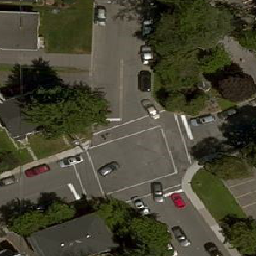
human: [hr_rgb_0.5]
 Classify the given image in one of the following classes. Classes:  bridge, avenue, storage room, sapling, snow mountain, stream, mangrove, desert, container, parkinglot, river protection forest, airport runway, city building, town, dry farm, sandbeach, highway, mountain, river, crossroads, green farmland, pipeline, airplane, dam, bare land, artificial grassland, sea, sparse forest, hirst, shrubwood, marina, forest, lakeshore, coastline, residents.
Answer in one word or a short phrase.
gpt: crossroads